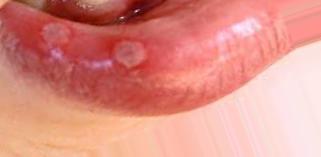
Condition: Mouth Ulcer